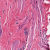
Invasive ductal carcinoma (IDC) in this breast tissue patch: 0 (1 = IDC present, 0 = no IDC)